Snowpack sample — Buffalo Mountain, Silverthorne, Colorado, USA (2/22/26, 2:02 PM MST)
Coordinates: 39.622, -106.113
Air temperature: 33 °F
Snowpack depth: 63 cm
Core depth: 20 cm
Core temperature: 24.8 °F
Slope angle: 11°, slope face: 116°
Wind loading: low
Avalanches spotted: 0
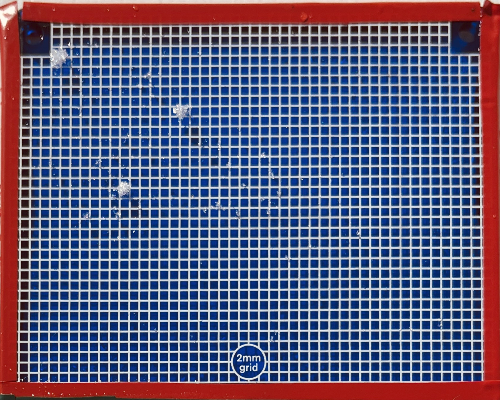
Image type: profile
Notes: In a firebreak similar to site 1, minimal wind loading with no spotted avalanches (not many faces in view though)